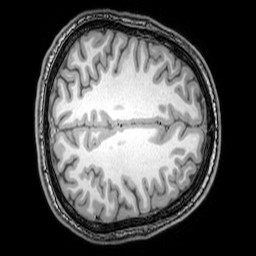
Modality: T1w
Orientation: axial
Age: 22
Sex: male
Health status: healthy
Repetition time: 0.081 s
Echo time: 0.037 s